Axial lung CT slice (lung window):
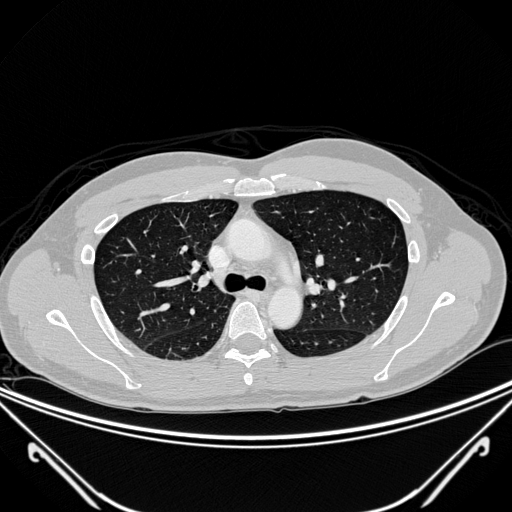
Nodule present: no